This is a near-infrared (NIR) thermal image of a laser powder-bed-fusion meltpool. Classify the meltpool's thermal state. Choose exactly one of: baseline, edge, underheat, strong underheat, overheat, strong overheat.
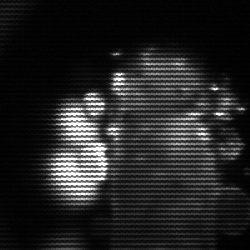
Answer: strong underheat